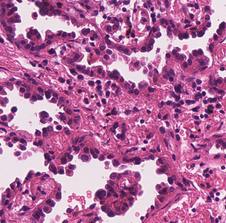
Tumor epithelial tissue: yes
Tumor-associated stroma tissue: yes
Normal tissue: no